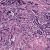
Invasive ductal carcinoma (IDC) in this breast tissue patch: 1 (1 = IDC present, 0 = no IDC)